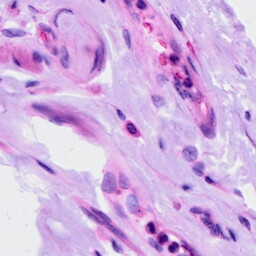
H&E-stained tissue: Ovarian